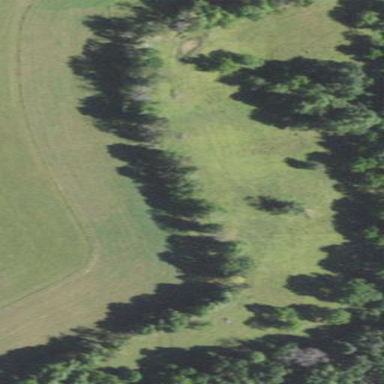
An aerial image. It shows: Beautiful meadow.